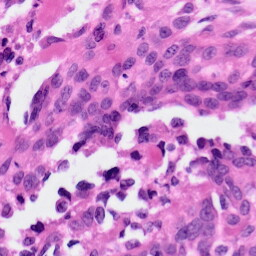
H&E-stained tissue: Ovarian